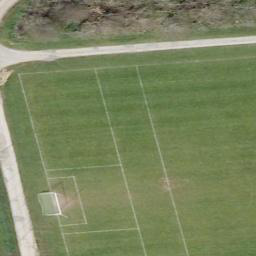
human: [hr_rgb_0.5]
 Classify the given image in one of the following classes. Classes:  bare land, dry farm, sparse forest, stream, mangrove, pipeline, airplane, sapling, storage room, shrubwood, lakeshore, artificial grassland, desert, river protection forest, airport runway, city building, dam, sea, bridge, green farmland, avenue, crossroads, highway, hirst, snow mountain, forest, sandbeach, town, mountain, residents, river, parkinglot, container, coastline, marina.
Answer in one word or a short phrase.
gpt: artificial grassland